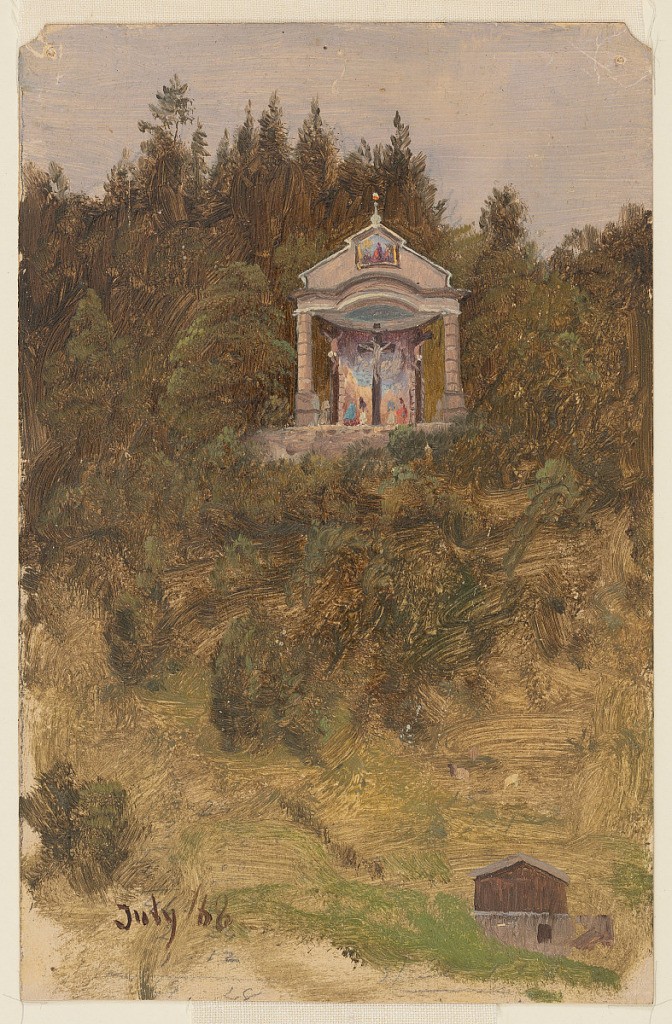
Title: Kalvarienberg Chapel, Berchtesgaden, Bavaria (Germany)
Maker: Frederic Edwin Church, American, 1826–1900
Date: July 1868
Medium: Brush and oil paint, graphite on tan paperboard
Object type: Drawing
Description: Architecture and landscape sketch showing a view of the Kalvarienberg Chapel in the town of Berchtesgaden, Bavaria, in present-day Germany. Perched atop a heavily wooded hill in the middle distance at upper center, the shrine depicts the scene of Christ's crucifixion on Cavalry Hill in both sculpture and paint. The shrine itself has two striated columns supporting its facade, as well as a painted scene positioned beneath the apex of its gabled roof. The shrine itself and treetops behind it are rendered in some detail. At lower right, an out-of-scale, chalet-style house is also sketched.